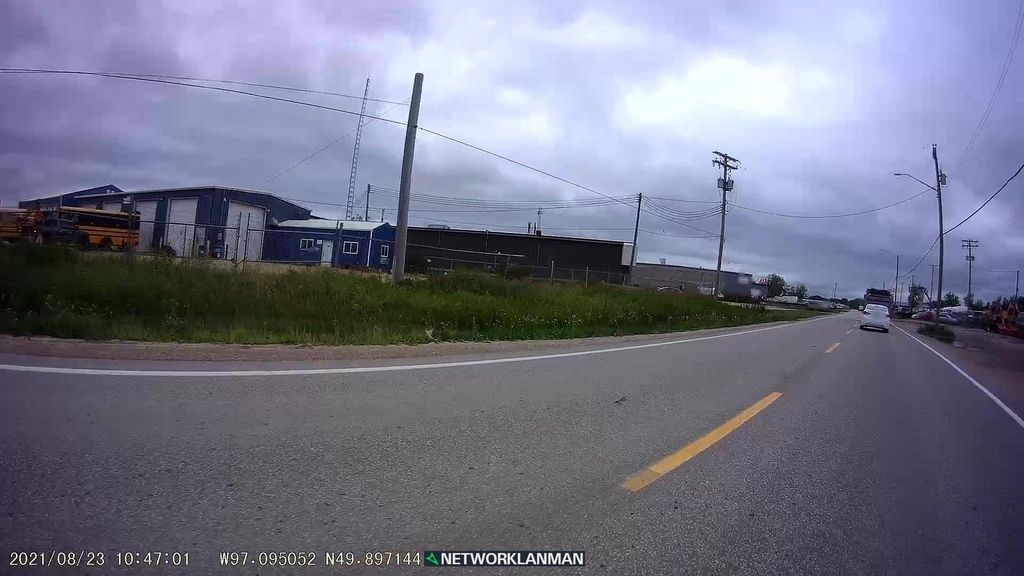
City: winnipeg